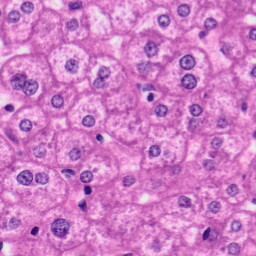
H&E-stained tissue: Liver